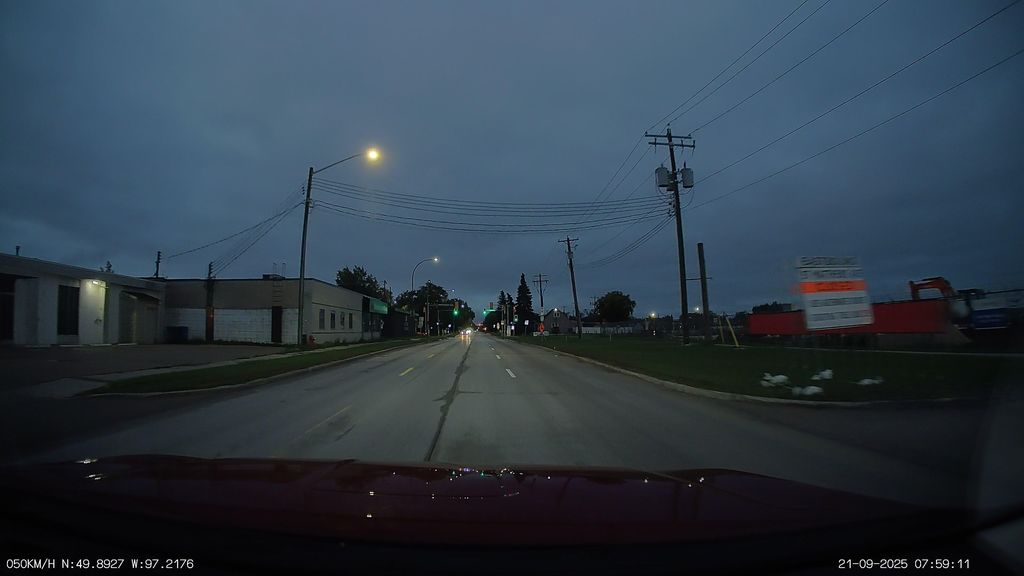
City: winnipeg